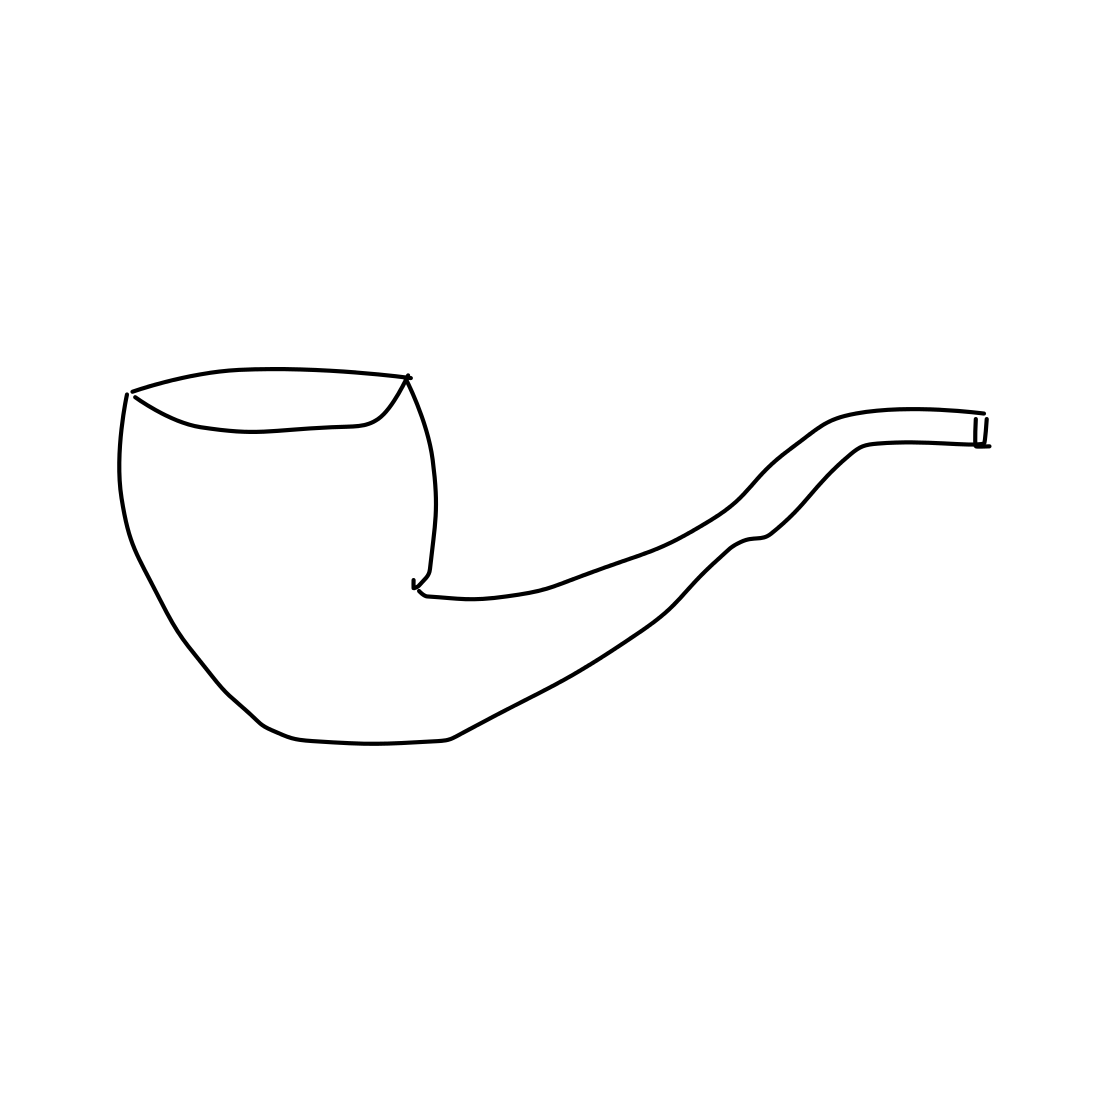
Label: pipe (for smoking)